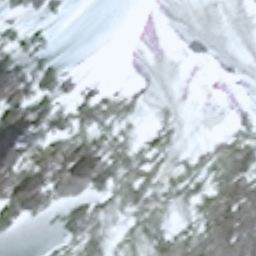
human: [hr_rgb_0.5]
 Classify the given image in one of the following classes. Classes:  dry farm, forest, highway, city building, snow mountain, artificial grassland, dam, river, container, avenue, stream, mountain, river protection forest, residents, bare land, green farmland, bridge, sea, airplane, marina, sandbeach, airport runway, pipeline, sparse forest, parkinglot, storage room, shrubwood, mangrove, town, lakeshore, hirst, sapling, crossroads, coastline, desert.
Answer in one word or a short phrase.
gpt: snow mountain